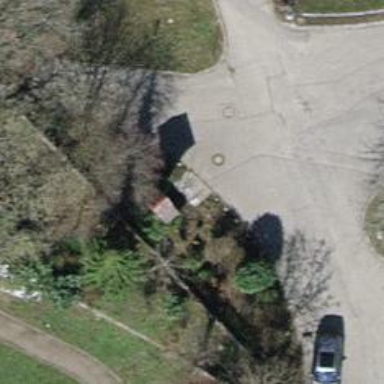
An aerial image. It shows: Historic wayside cross.